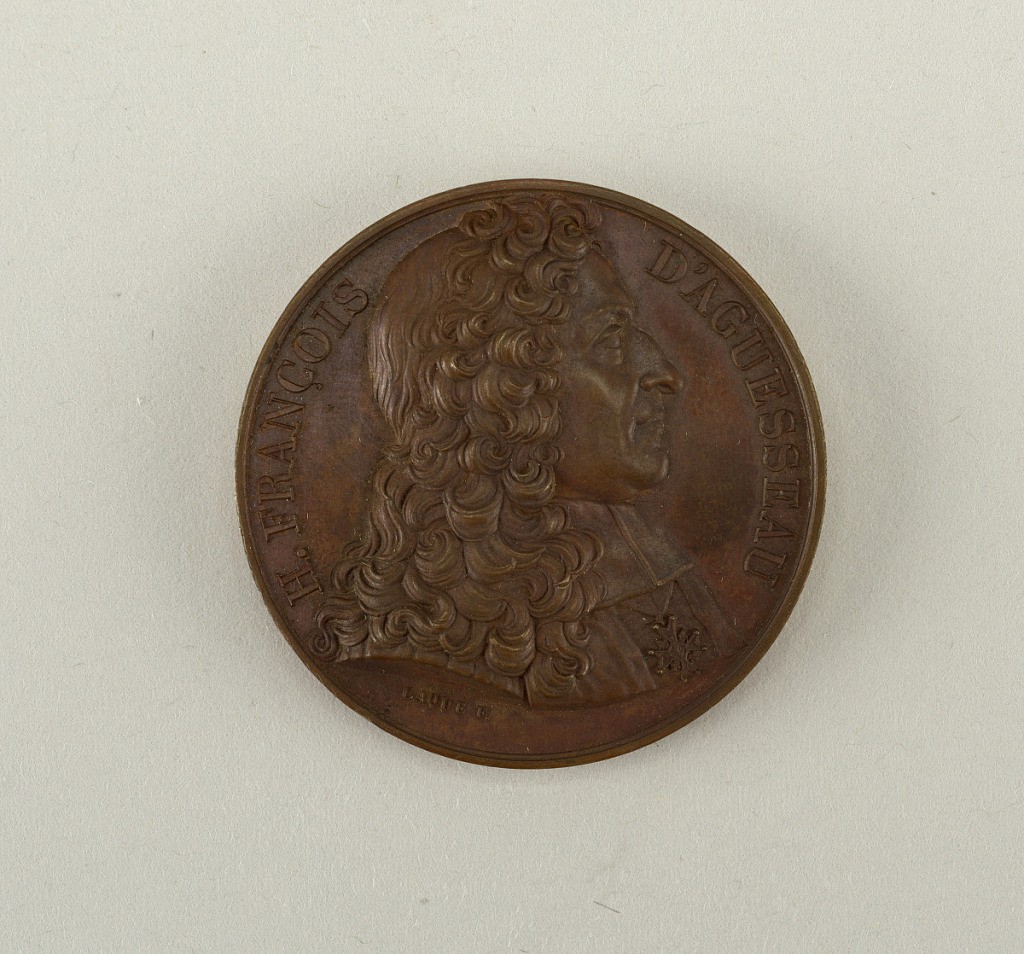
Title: Galerie métallique des grands hommes français (Great Men of France)
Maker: Armand-Auguste Caqué, French, 1793 - 1881
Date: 1821
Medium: Cast bronze
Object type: Medal
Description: Bust of Henri François d'Aguesseau (1668 -1751).